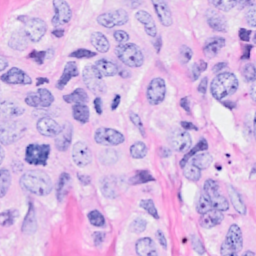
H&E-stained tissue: Breast